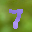
Label: 7